Question: Erm, why this don't work, iv used similar code like this for my site many times..butnow dont work..
HTML
'''
<div><span>a</span><input type='hidden' /> <input type='button' onClick='Remove(event)' />
'''
JQuery
'''
function Remove(e){
e.preventDefault();
$(this).closest('div').remove();
}
'''
Looks like $(this) is not my button. I tested with alert($(this).val()) and nothing heppend.

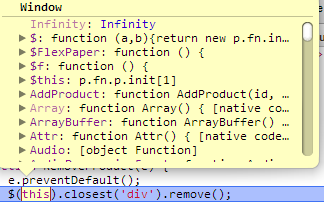
Answer: How about adding a class to the button element and bind a handler to the button
'''
<div>
<span>a</span>
<input type='hidden' />
<input type='button' class'removeDiv' />
'''
'''
$(function () {
$('.removeDiv').click (function () {
$(this).parent().remove();
// As I see the input is direct child of the div
});
});
'''
> My divs are created from clientside and serverside too. Its much easy to add onclick function instead to unbind-rebind all on new item, no?
In such cases you can use delegated events. See below,
'''
$(function () {
//Replace document with any closest container that is available on load.
$(document).on('click', '.removeDiv', function () {
$(this).parent().remove();
// As I see the input is direct child of the div
});
});
'''